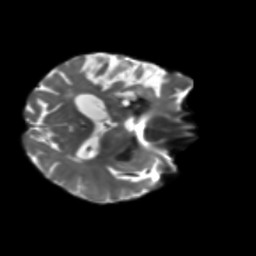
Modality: T2w
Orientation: axial
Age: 75
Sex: female
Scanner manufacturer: siemens
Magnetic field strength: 3 T
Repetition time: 5.25 s
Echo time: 0.08 s